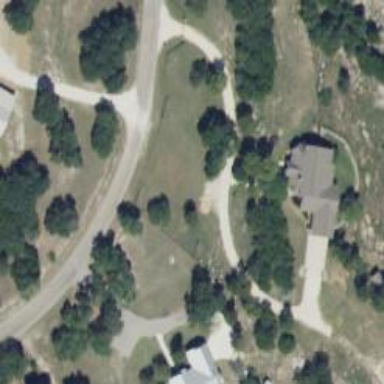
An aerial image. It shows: Driveway.